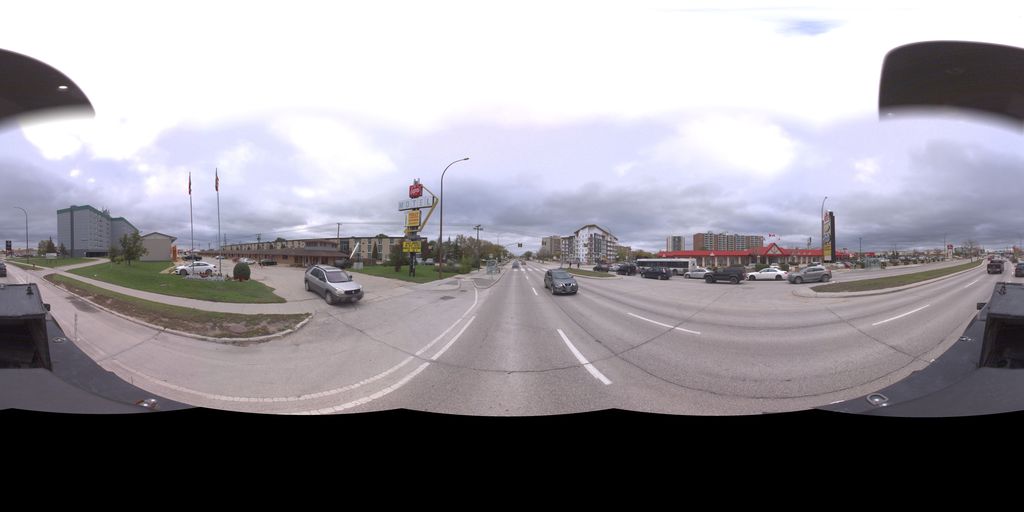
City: winnipeg